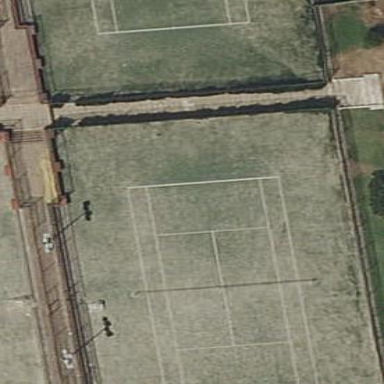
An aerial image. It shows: Tennis court on pitch designated for leisure land.